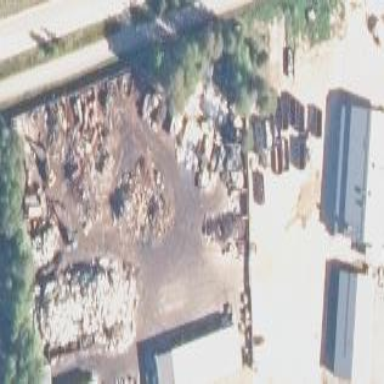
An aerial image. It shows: Scrap yard located in industrial area.